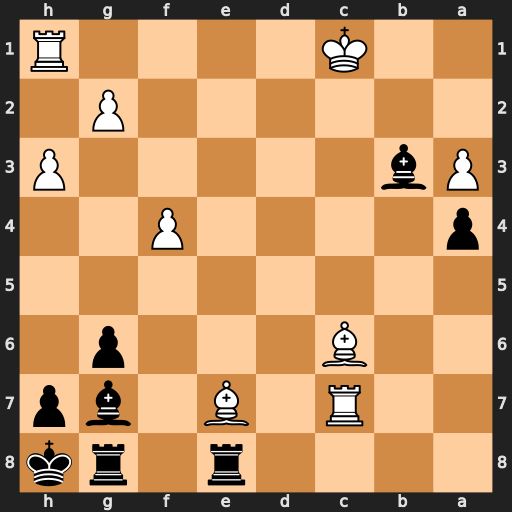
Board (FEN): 4r1rk/2R1B1bp/2B3p1/8/p4P2/Pb5P/6P1/2K4R
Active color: b
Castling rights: -
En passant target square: -
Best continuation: Rc8 Bd6 Rxc7 Bxc7 Rc8